Field crop: maize
Growth stage: 2
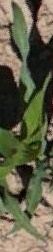
Species: maize